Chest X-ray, PA view. Patient: 69 years old, sex F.
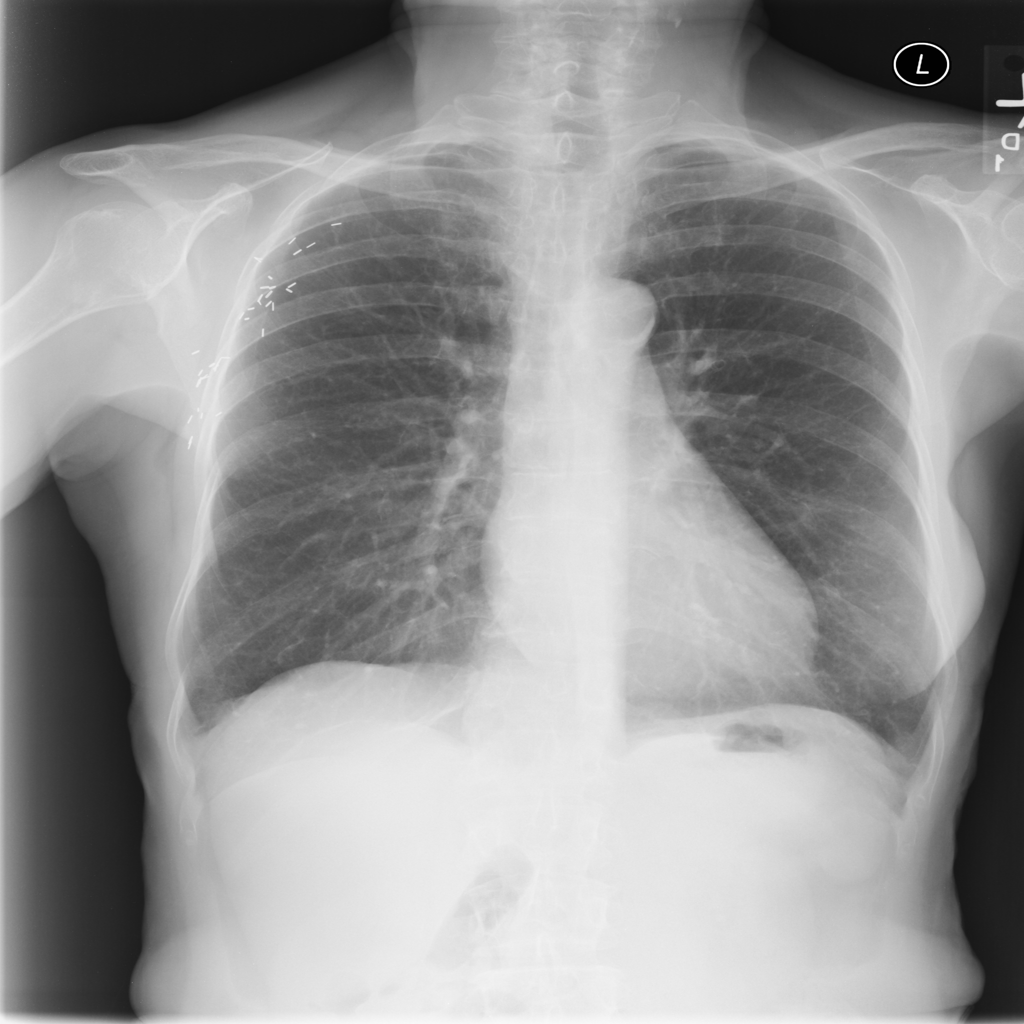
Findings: No Finding